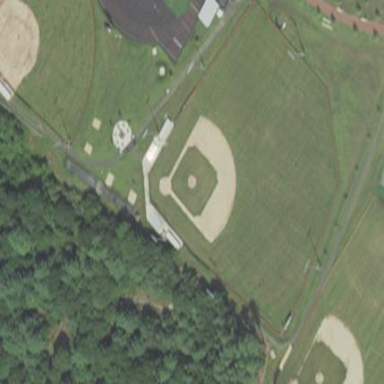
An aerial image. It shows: Baseball pitch for leisure and sports activities.